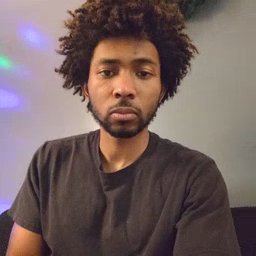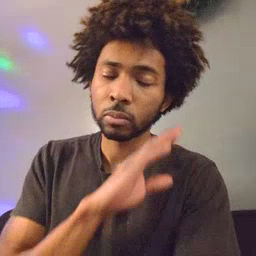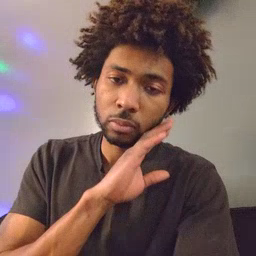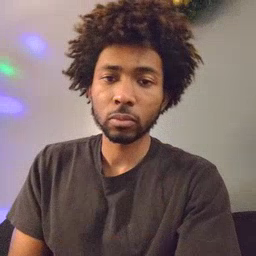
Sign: bed